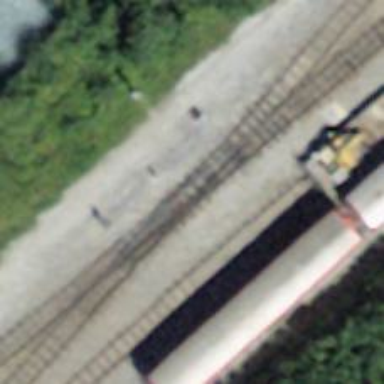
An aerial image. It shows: Preserved narrow gauge railway.